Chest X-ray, PA view. Patient: 40 years old, sex F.
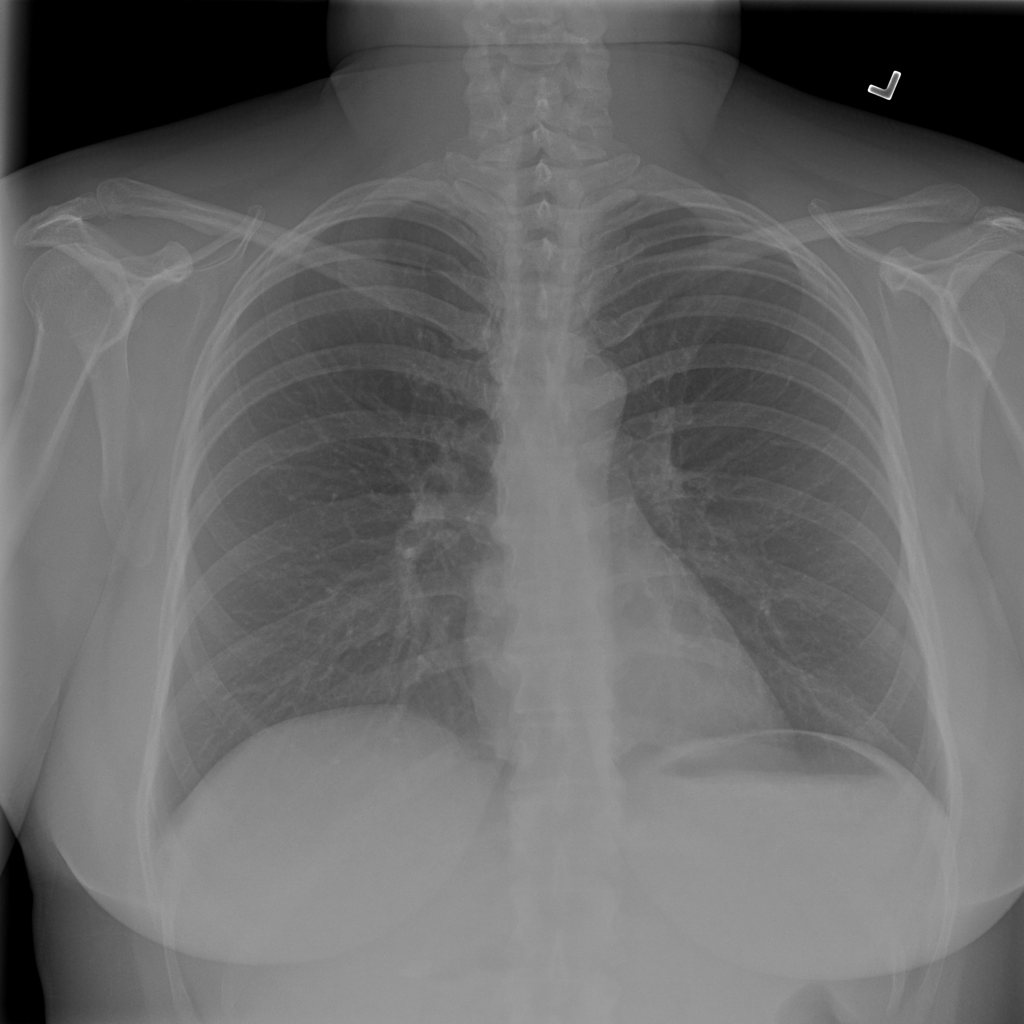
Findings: No Finding